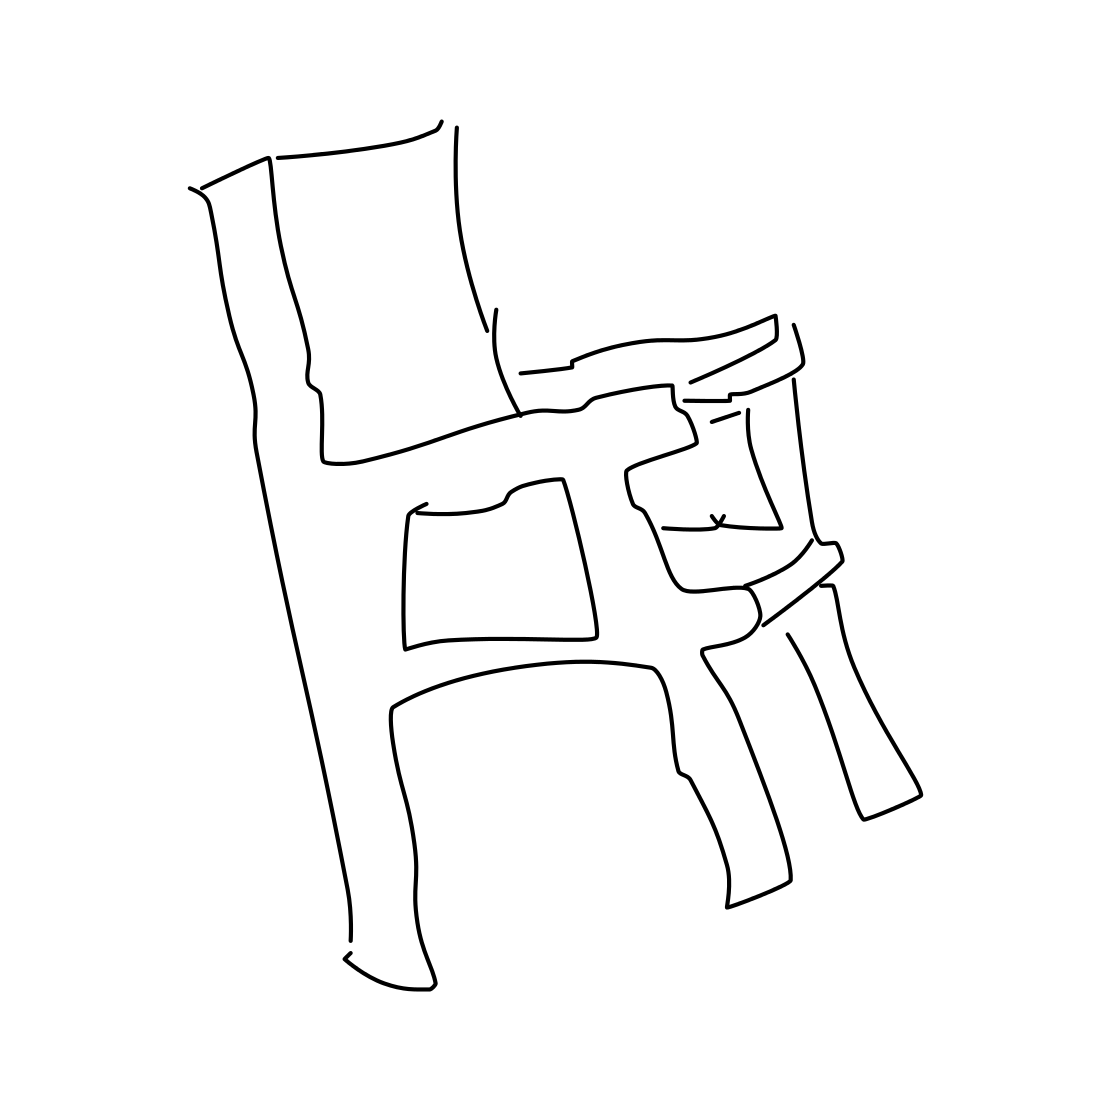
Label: chair